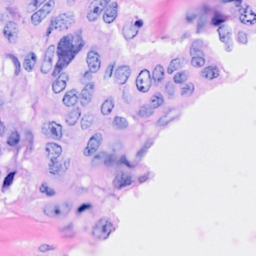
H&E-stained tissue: Breast